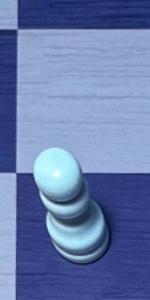
Label: Pawn_White